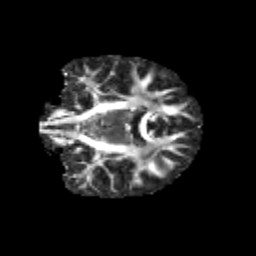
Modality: FA
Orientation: coronal
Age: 13
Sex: female
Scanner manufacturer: siemens
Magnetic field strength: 3 T
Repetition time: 3.8 s
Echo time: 0.07 s